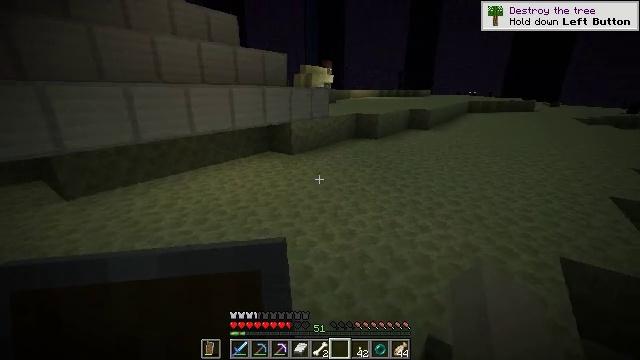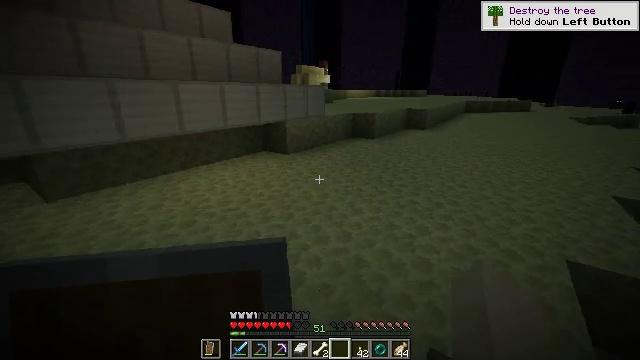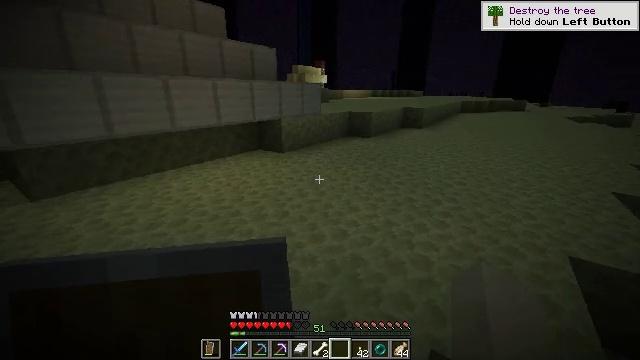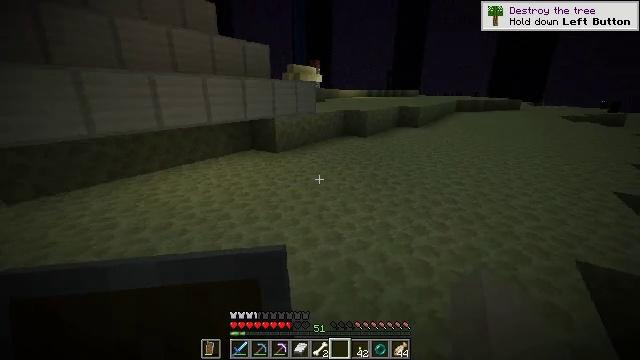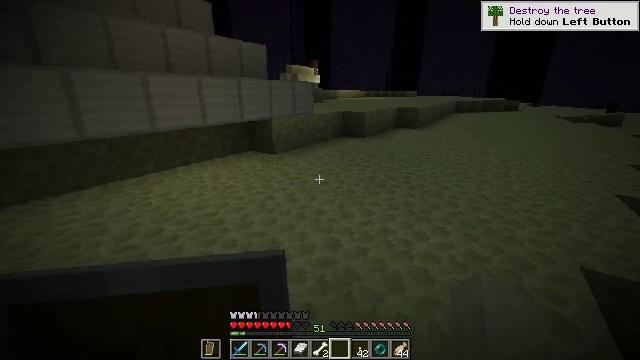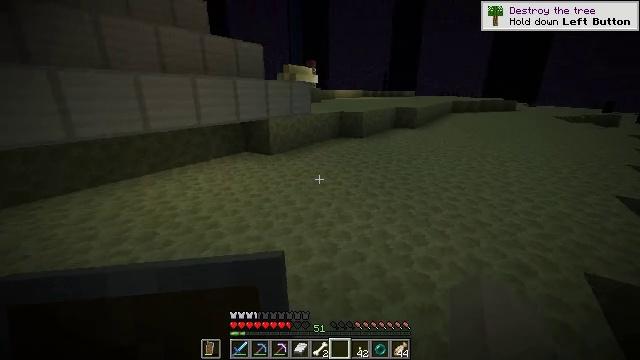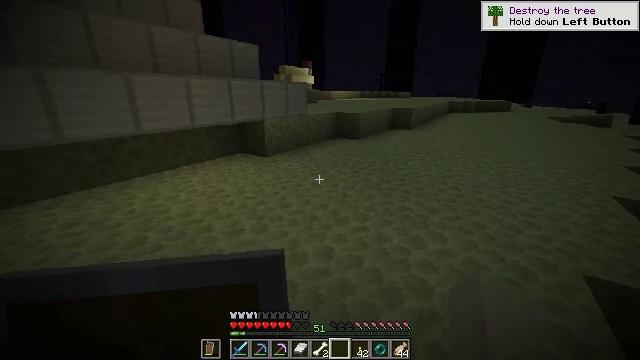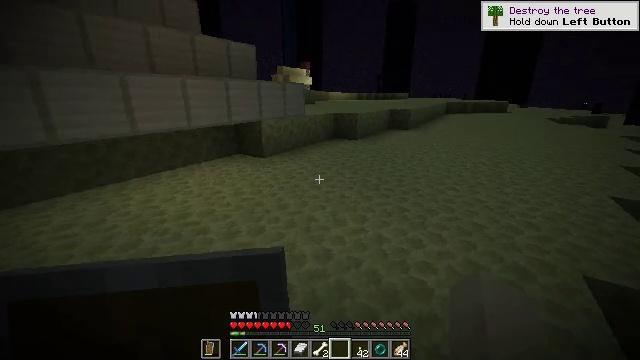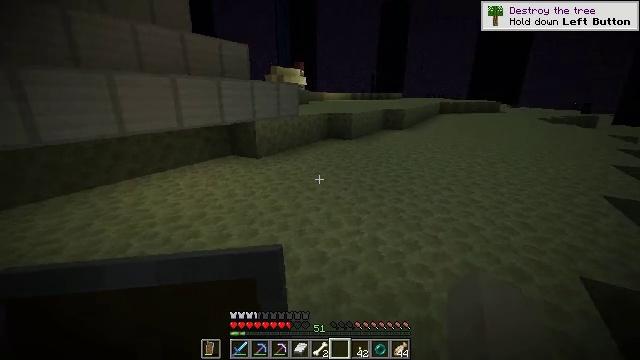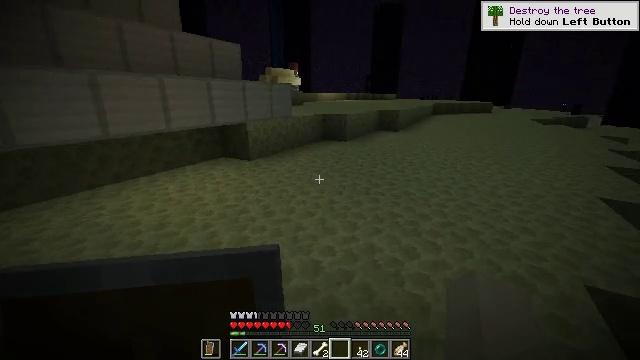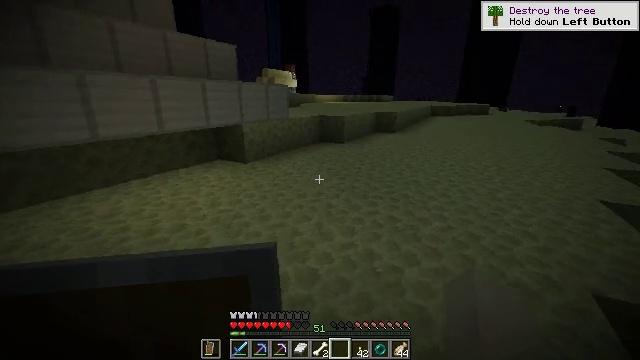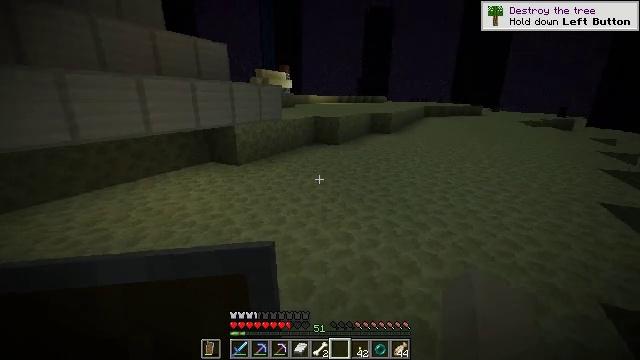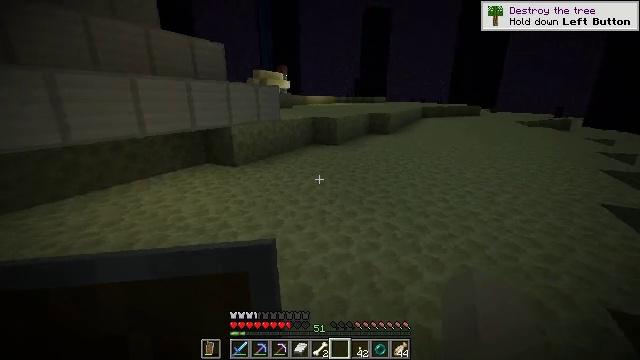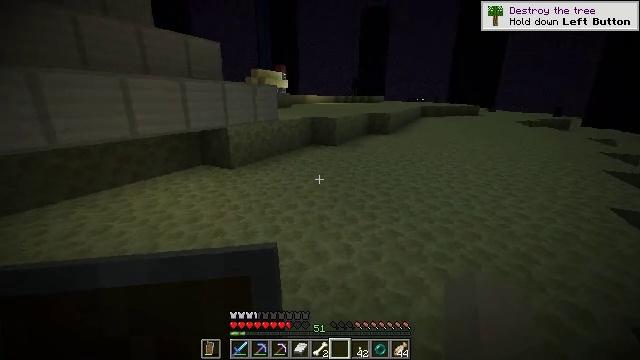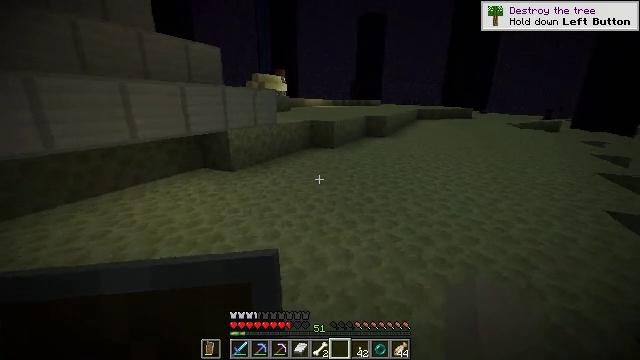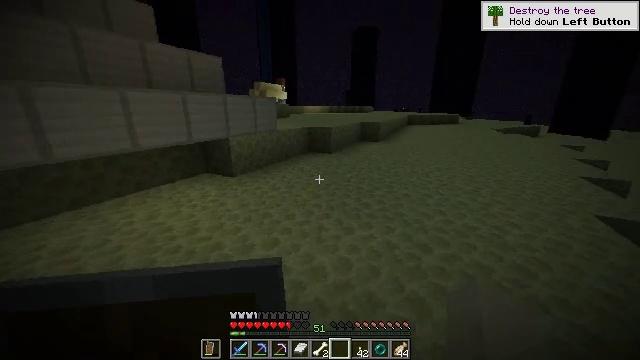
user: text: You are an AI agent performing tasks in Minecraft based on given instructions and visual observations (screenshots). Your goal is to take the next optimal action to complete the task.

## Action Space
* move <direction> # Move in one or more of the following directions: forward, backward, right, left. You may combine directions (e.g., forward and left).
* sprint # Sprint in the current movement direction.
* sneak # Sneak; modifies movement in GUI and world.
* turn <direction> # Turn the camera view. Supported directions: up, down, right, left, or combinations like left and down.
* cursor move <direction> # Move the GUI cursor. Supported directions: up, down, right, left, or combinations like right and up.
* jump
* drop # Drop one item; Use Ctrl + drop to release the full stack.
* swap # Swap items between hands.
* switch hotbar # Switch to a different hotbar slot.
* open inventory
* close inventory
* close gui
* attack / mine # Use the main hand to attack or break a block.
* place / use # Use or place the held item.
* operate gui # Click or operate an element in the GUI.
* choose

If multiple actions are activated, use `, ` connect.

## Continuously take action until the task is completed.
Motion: motion action
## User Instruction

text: Gather end stone bricks from a structure.
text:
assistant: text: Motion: move forward
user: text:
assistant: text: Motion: move forward
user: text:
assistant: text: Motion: move forward
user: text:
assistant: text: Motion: no_op
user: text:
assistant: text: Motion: no_op
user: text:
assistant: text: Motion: no_op
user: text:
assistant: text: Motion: no_op
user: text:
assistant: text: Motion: move forward, turn right
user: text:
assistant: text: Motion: move forward, turn right
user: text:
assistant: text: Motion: move forward
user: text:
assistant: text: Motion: turn right
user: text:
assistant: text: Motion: no_op
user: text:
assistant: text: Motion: move forward
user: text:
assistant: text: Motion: move forward
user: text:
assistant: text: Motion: move forward
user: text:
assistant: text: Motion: move forward
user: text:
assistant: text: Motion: move forward
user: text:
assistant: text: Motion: move forward
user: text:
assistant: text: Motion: move forward
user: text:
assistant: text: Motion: move forward
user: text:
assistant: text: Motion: move forward
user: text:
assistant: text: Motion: move forward
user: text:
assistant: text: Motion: move forward
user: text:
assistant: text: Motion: move forward, turn right
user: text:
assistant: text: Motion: move forward, turn right
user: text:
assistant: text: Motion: move forward, turn right
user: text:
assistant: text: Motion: move forward and move left, turn right
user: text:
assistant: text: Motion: move left, turn right and up
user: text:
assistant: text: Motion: move left, turn right and up
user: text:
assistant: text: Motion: move left, turn right and up